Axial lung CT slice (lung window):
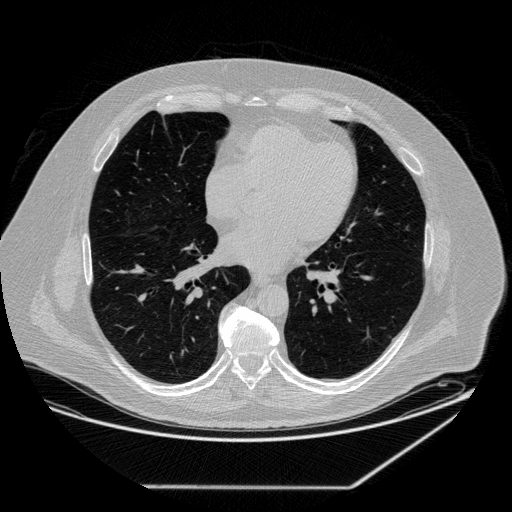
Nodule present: no